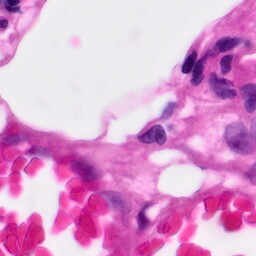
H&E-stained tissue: Pancreatic